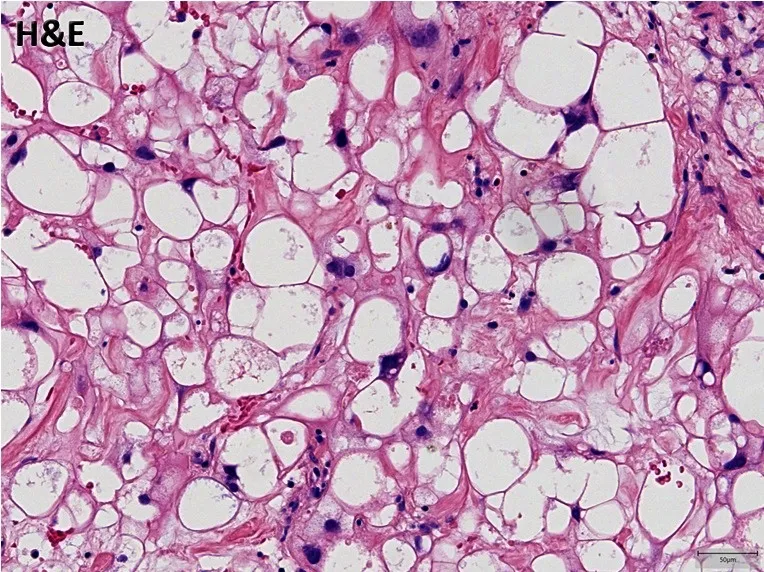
Histopathological imaging. The lesion shows vacuolated tumour cells with a pale cytoplasm and moderate nuclear polymorphism in a chondromyxoid matrix. These findings are a characteristic of chordoma.
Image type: pathology (h&e)